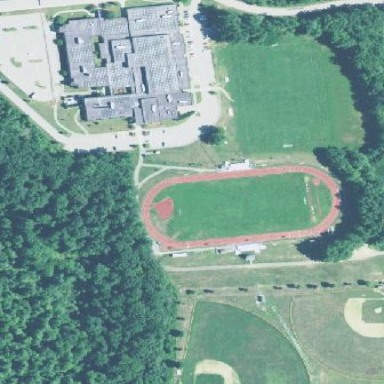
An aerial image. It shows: School.